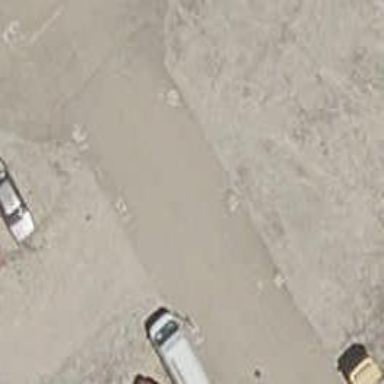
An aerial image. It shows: Parking aisle designated as service road.